Field crop: tomato
Growth stage: 1
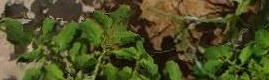
Species: tomato